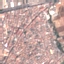
Land use / land cover class: Residential